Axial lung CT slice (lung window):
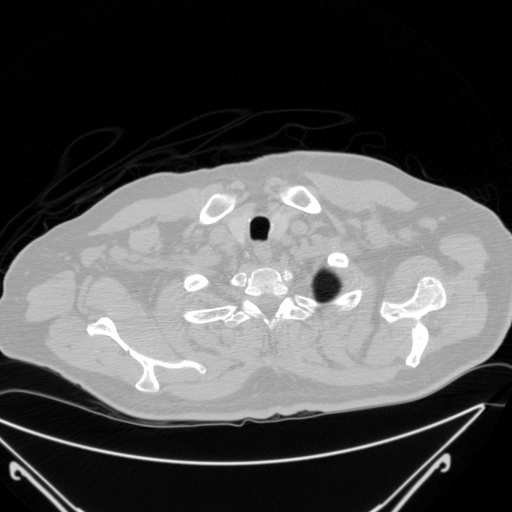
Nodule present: no